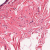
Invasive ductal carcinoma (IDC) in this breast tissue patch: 0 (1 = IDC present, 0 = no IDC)